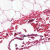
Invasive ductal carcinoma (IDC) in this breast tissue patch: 0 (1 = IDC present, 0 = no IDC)